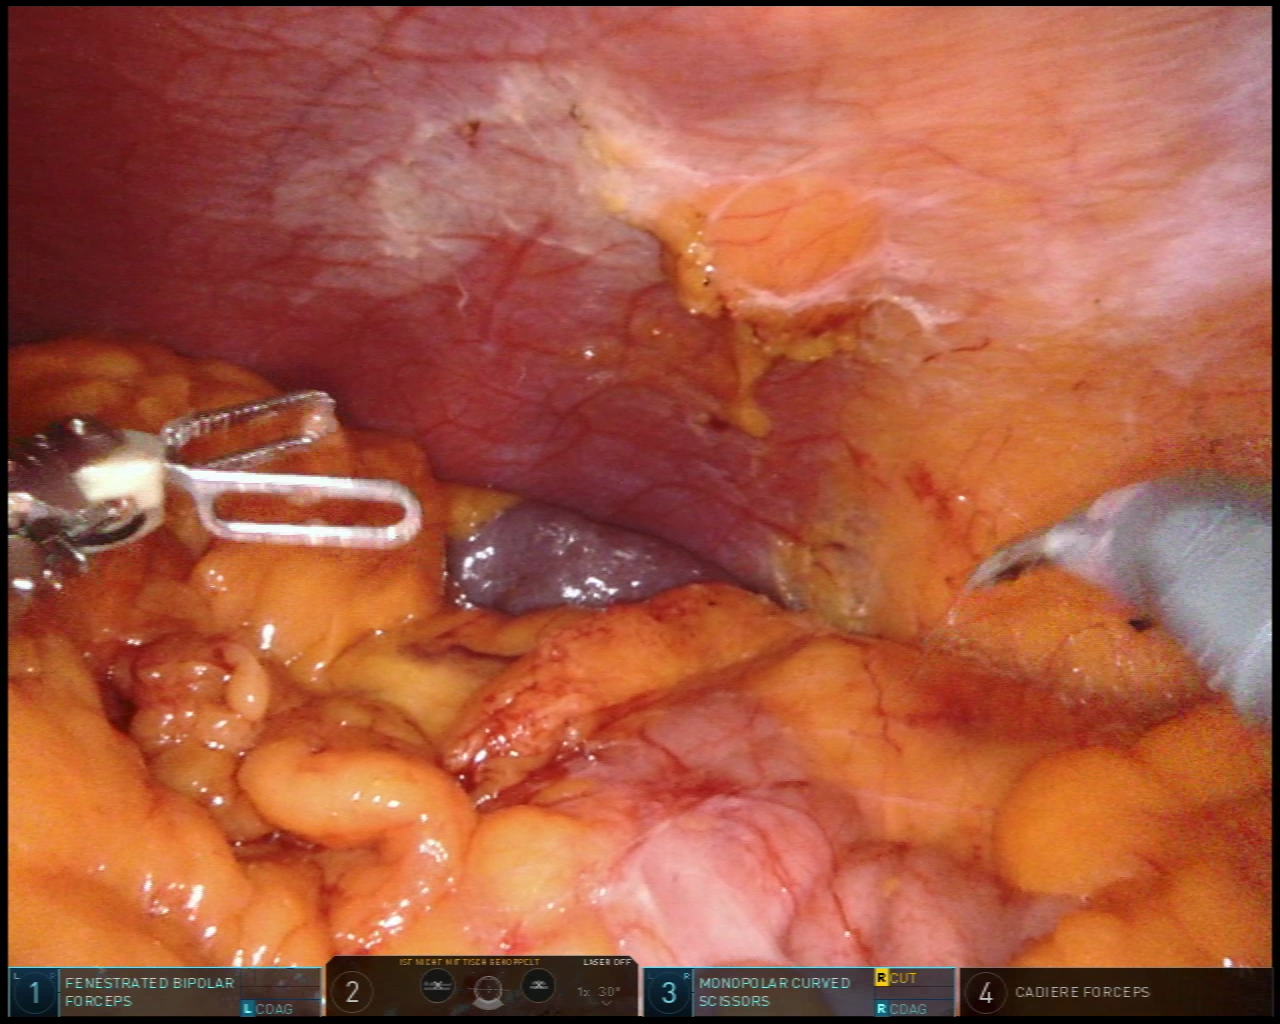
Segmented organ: spleen
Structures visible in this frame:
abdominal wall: yes
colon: yes
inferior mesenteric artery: no
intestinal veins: no
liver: no
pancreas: no
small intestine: no
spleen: yes
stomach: no
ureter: no
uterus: no
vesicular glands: no